Question: How can I access DataGrid area not filled with Cells?

I want to add context menu for this area only
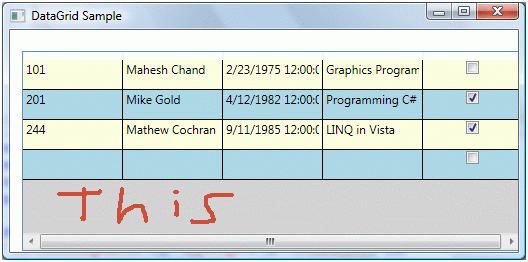
Answer: You can assign a ContextMenu to the DataGrid itself for the "Blank" area, but it will also appear for any rows you right-click on, if you don't have a different context menu assigned to the rows (or the "DataGrid.RowStyle" property).
The 'workaround' is to simply assign a different context menu to the rows, specifically.
'''
<DataGrid>
<DataGrid.ContextMenu>
<ContextMenu>
<MenuItem Header="Menu Item in Blank Area" />
</ContextMenu>
</DataGrid.ContextMenu>
<DataGrid.RowStyle>
<Style TargetType="{x:Type DataGridRow}">
<Setter Property="ContextMenu">
<Setter.Value>
<ContextMenu>
<MenuItem Header="Menu Item just for Populated Rows" />
</ContextMenu>
</Setter.Value>
</Setter>
</Style>
</DataGrid.RowStyle>
</DataGrid>
'''